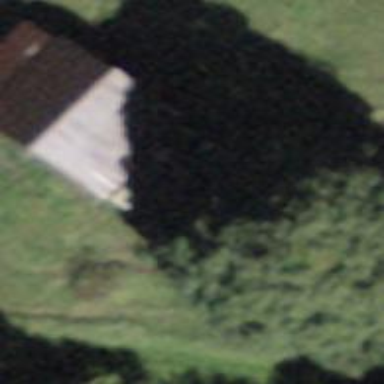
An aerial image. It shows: Barn.